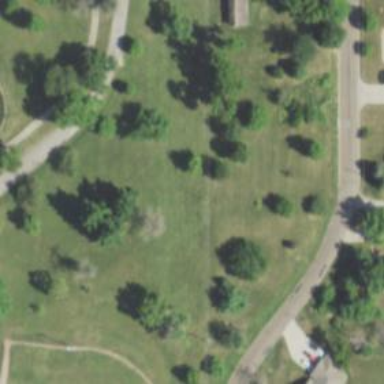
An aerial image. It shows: Track road leading to disc golf fairway.